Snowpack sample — Loveland Pass, Silver Plume, Colorado, USA (12/14/25, 10:50 AM MST)
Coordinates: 39.664, -105.882
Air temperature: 36 °F
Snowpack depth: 67 cm
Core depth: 10 cm
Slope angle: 6°, slope face: 326°
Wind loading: low
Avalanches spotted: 0
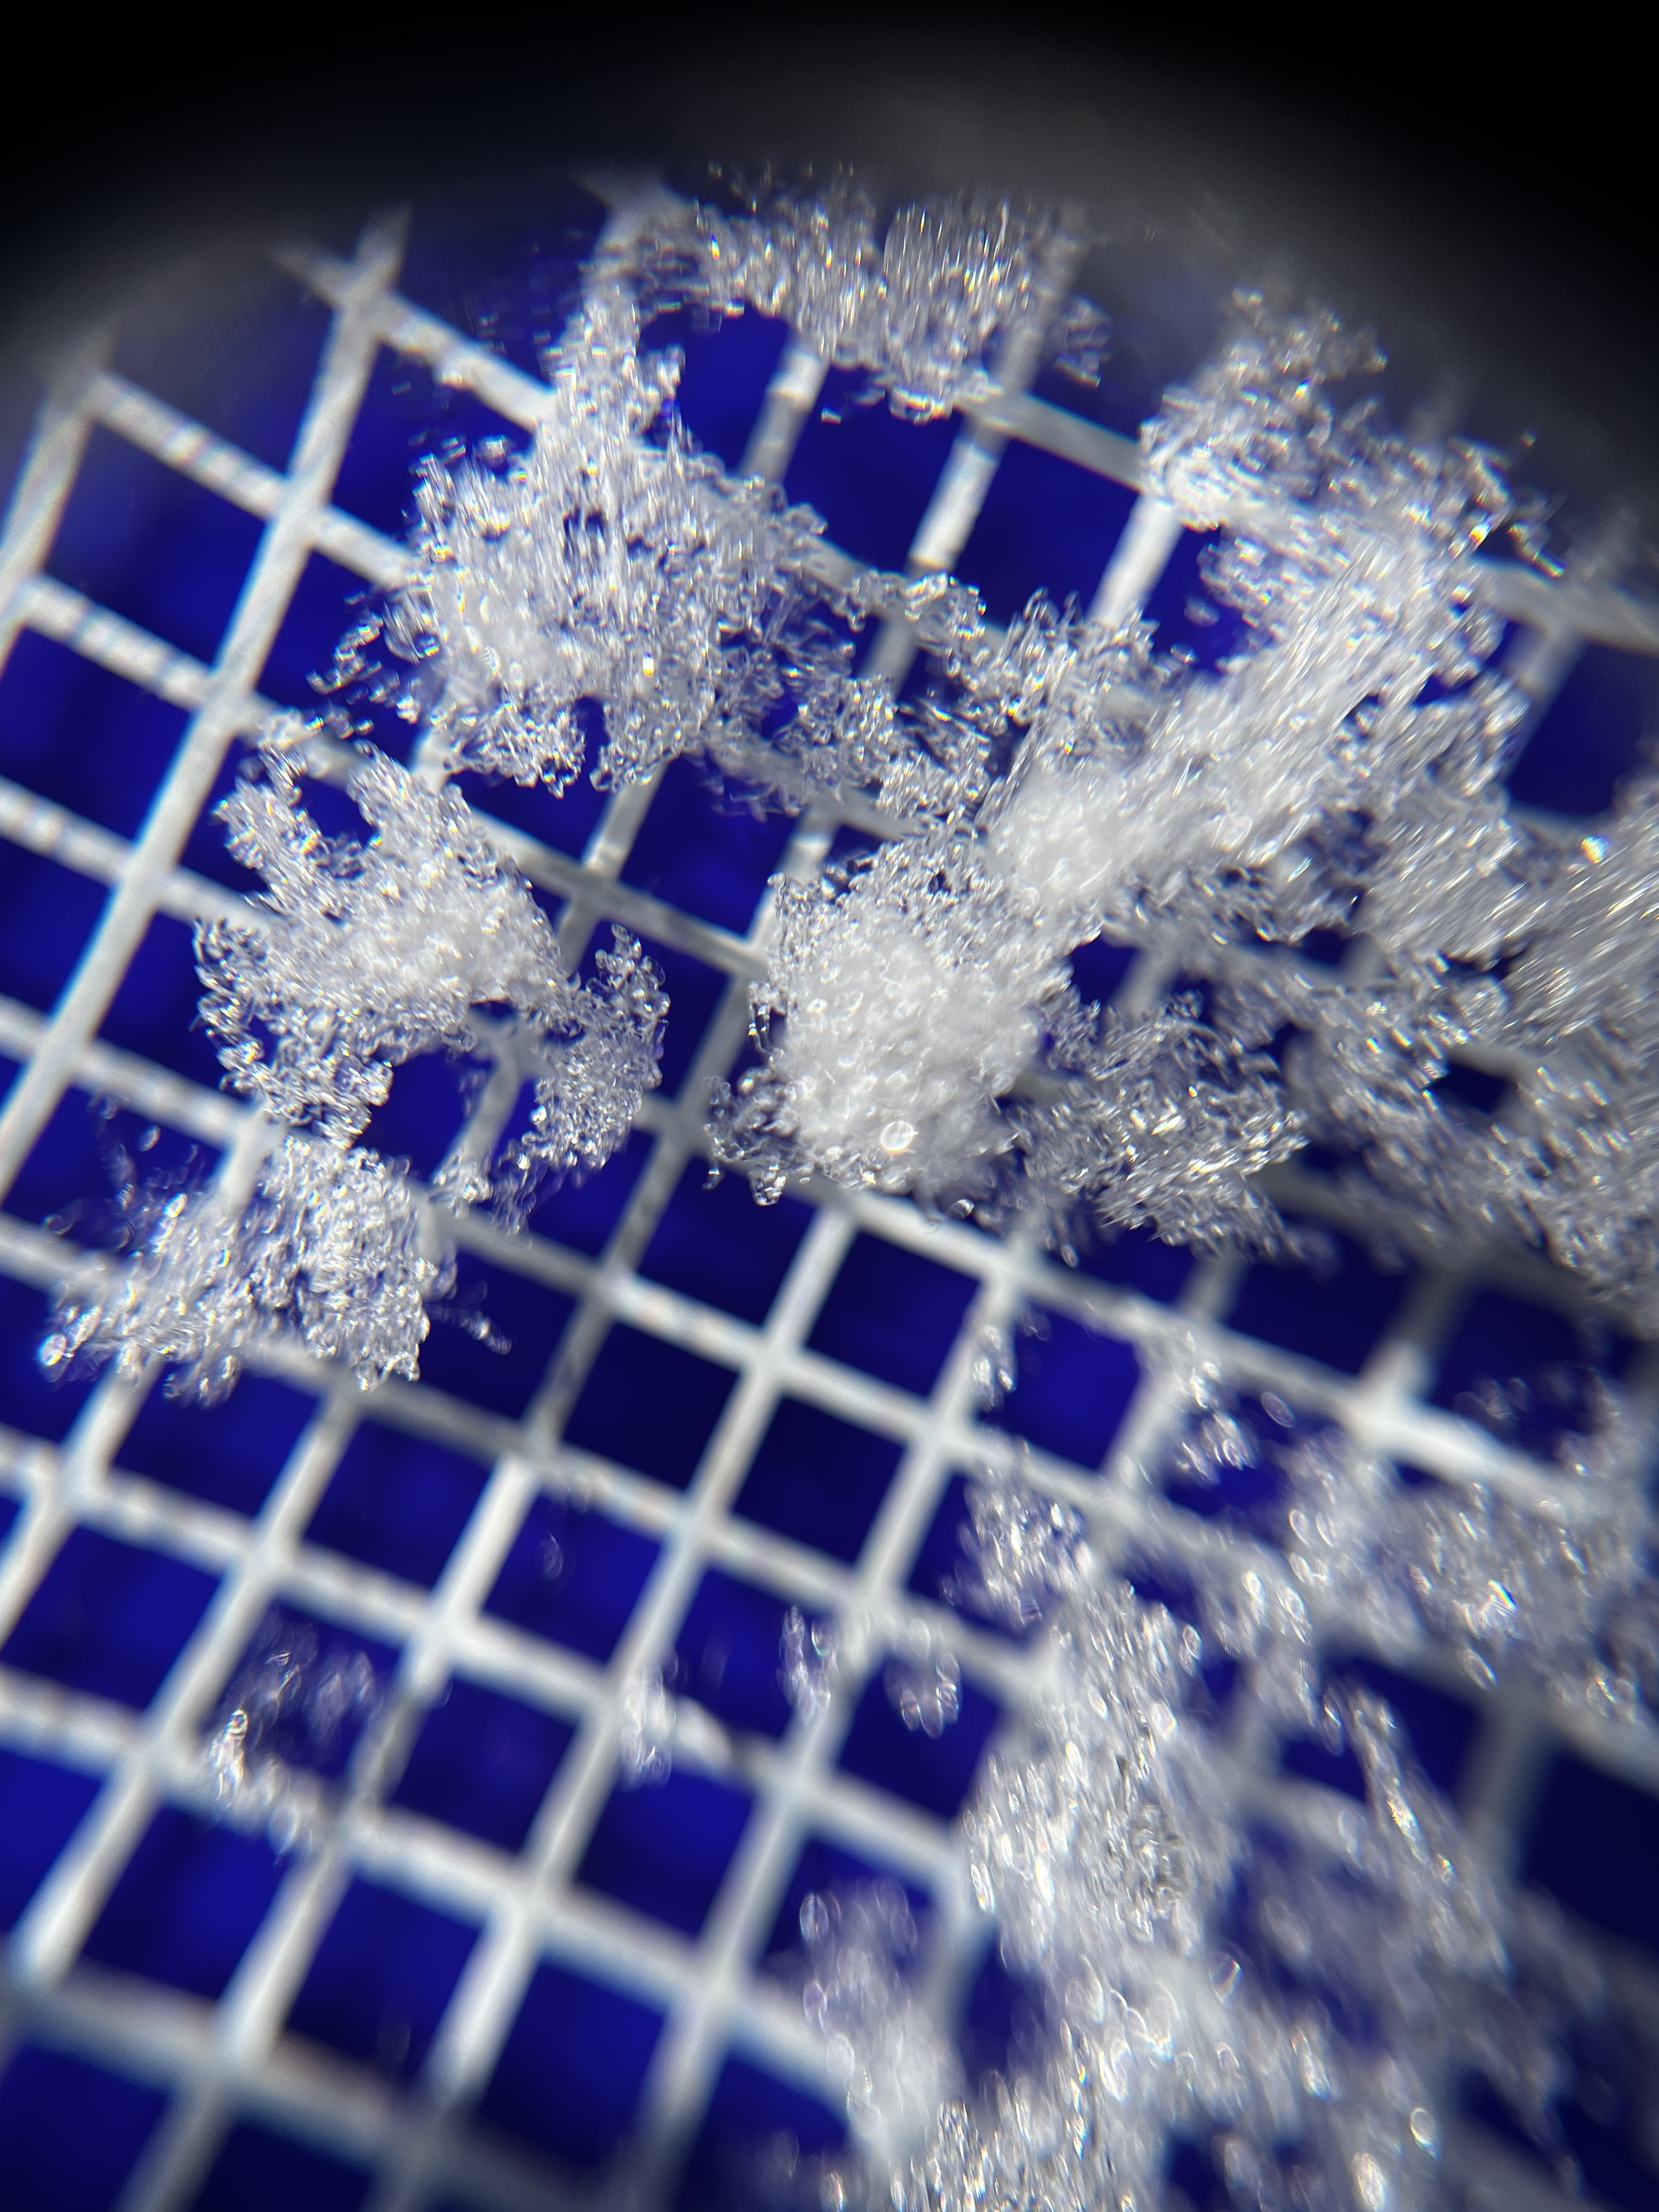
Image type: magnified_profile
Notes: No avalanches spotted, very late start to the season with minimal snowpack